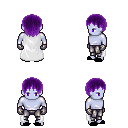
a pixel art fantasy rpg character, male body template, dark elf, purple skin, white cape, metal pants, purple plain hairstyle, metal gloves, black slippers, four views (front, back, left, right), 2x2 character sprite sheet, small pixel art, hard edges, no anti-aliasing